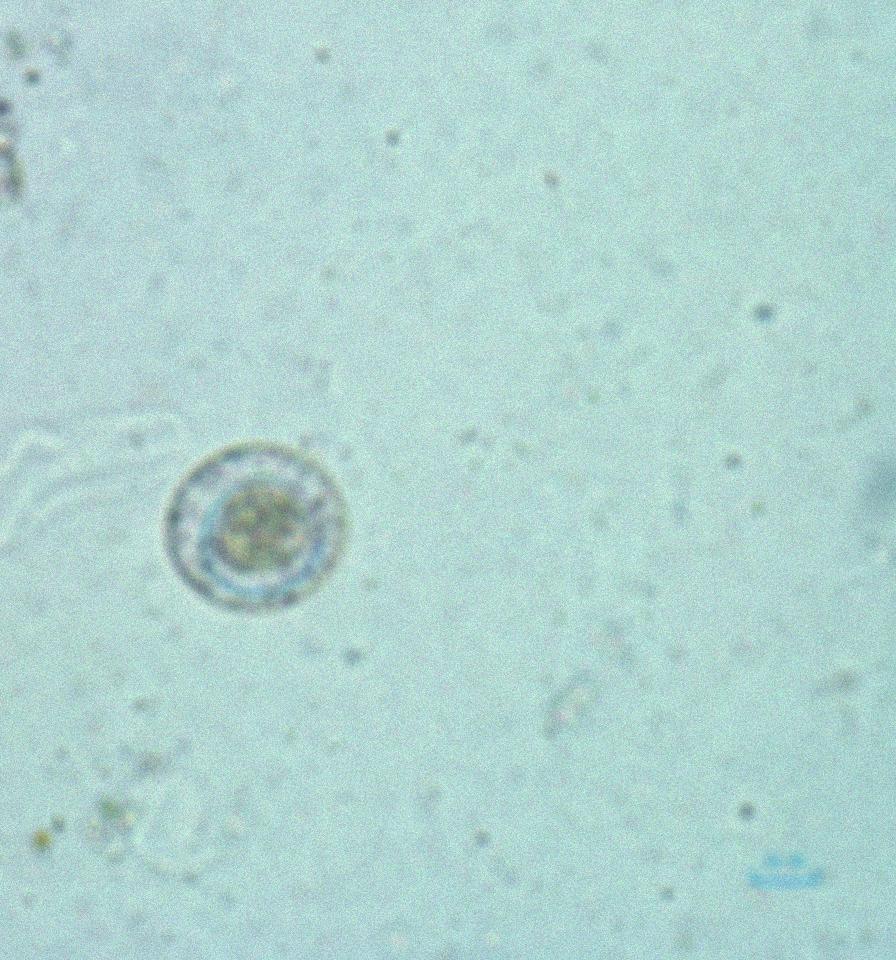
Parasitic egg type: Hymenolepis nana